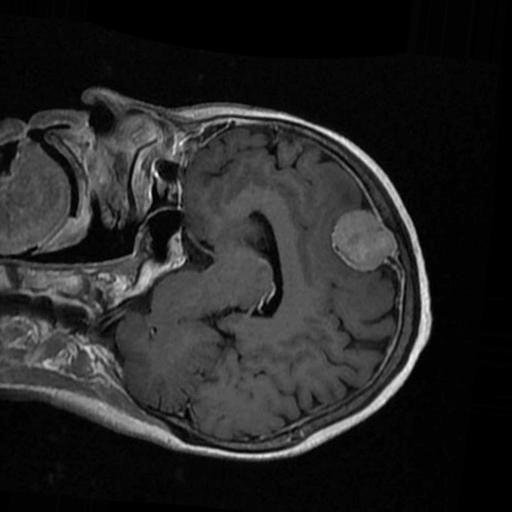
Label: brain_menin